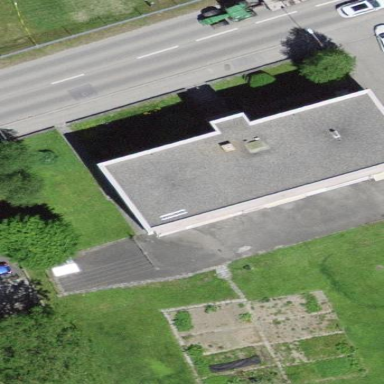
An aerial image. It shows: Residential building.